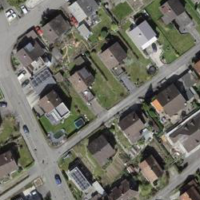
EUNIS habitat code: 54
Species observed at this site:
Allium ursinum